【题型】解答题　【知识点】立体几何　【难度】easy
如图，在三棱柱 \(ABC-A_1B_1C_1\) 中，\(E\)，\(F\)，\(G\) 分别为 \(B_1C_1\)，\(A_1B_1\)，\(AB\) 的中点。

(1) 求证：平面 \(A_1C_1G \parallel\) 平面 \(BEF\)；

(2) 若平面 \(A_1C_1G \cap BC = H\)，求证：\(H\) 为 \(BC\) 的中点。
【解答】
【解】（1）证明：如图，

$\because E$，$F$ 分别为 $B_1C_1$，$A_1B_1$ 的中点，
$\therefore EF \parallel A_1C_1$，
$\because A_1C_1 \subset$ 平面 $A_1C_1G$，$EF \not\subset$ 平面 $A_1C_1G$，
$\therefore EF \parallel$ 平面 $A_1C_1G$，

又 $F$，$G$ 分别为 $A_1B_1$，$AB$ 的中点，
$\therefore A_1F = BG$，
又 $A_1F \parallel BG$，$\therefore$ 四边形 $A_1GBF$ 为平行四边形，则 $BF \parallel A_1G$，
$\because A_1G \subset$ 平面 $A_1C_1G$，$BF \not\subset$ 平面 $A_1C_1G$，
$\therefore BF \parallel$ 平面 $A_1C_1G$，

又 $EF \cap BF = F$，$EF, BF \subset$ 平面 $BEF$，
$\therefore$ 平面 $A_1C_1G \parallel$ 平面 $BEF$；

（2）证明：$\because$ 平面 $ABC \parallel$ 平面 $A_1B_1C_1$，平面 $A_1C_1G \cap$ 平面 $A_1B_1C_1 = A_1C_1$，
平面 $A_1C_1G$ 与平面 $ABC$ 有公共点 $G$，则有经过 $G$ 的直线，交 $BC$ 于 $H$，
则 $A_1C_1 \parallel GH$，得 $GH \parallel AC$，
$\because G$ 为 $AB$ 的中点，
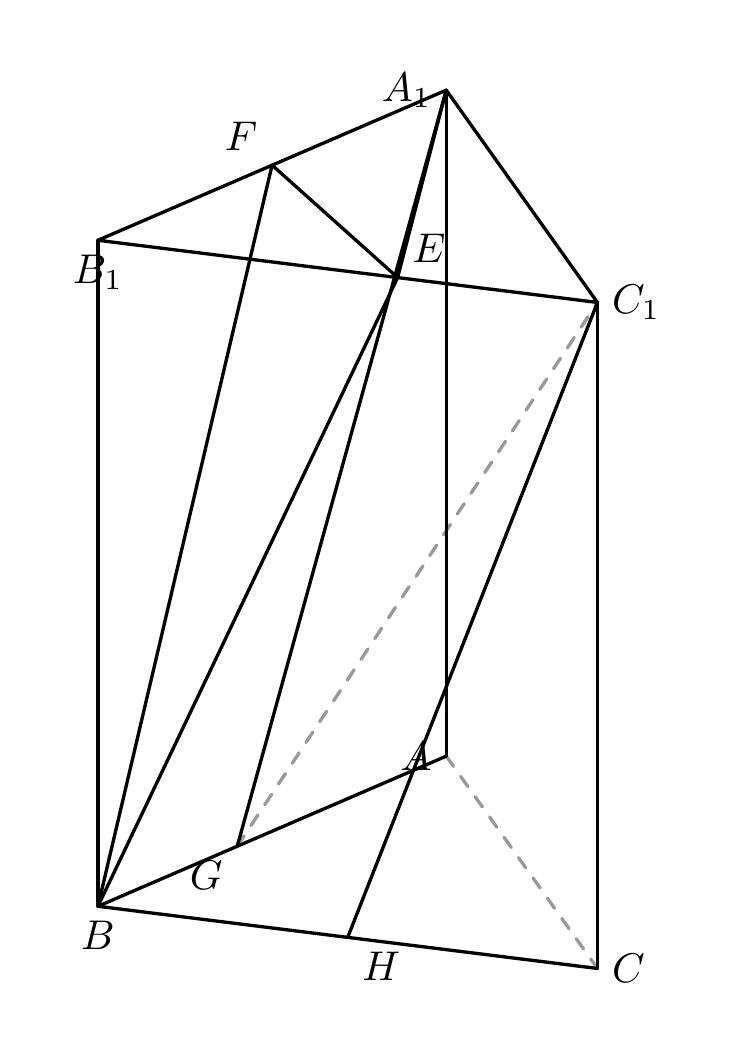